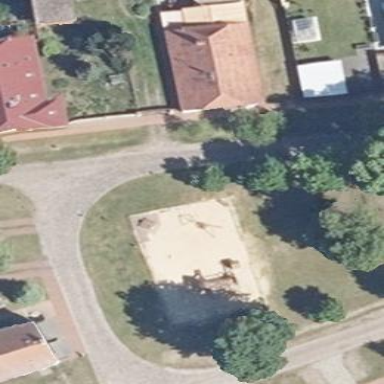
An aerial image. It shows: Playground area for leisure land.